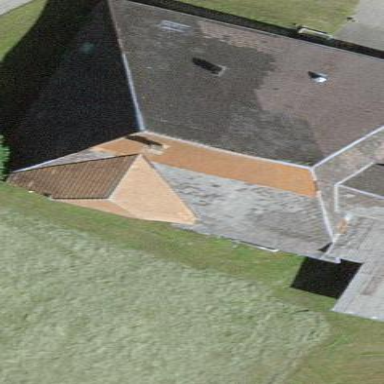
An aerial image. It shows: Farm building.